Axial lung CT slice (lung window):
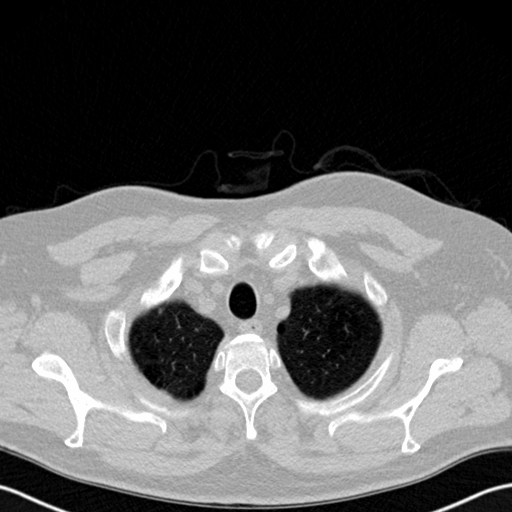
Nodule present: no